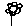
Label: flower